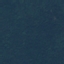
Label: Forest